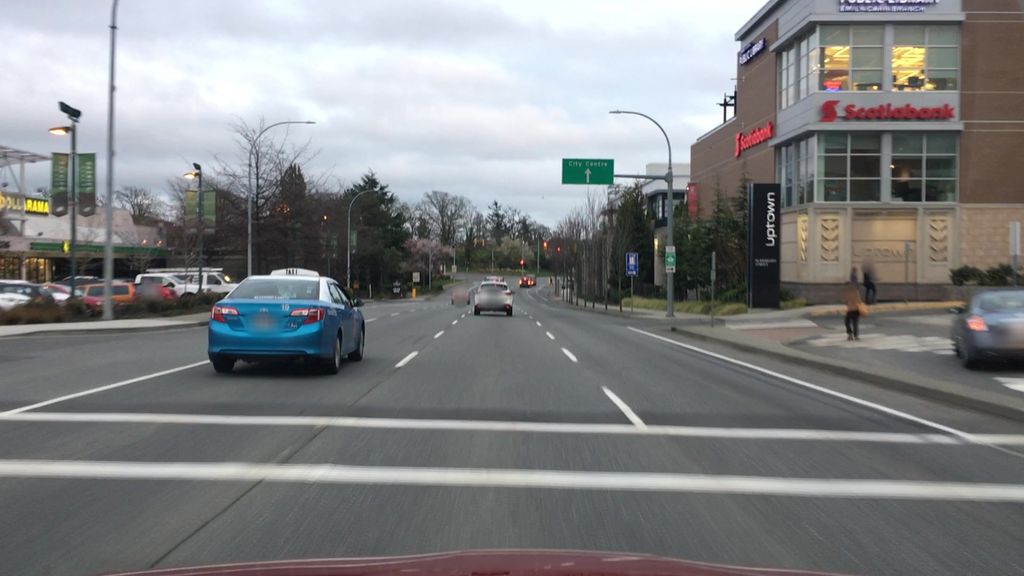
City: victoria